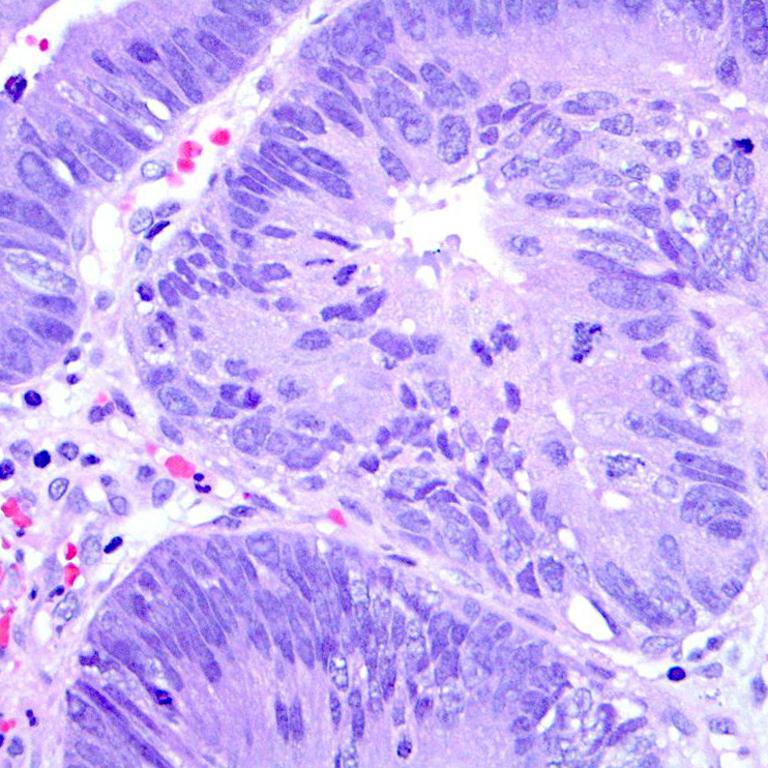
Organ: colon
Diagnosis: adenocarcinomas